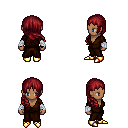
a pixel art fantasy rpg character, female body template, human, dark skin, brown robe, teal pants, brunette right-swept hairstyle, white cloth bandages, gold boots, four views (front, back, left, right), 2x2 character sprite sheet, small pixel art, hard edges, no anti-aliasing